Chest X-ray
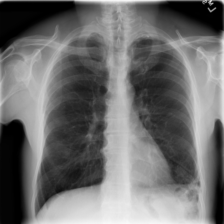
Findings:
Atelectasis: positive
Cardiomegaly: negative
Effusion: negative
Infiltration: negative
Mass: negative
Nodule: negative
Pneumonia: negative
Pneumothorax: negative
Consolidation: negative
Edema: negative
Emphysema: negative
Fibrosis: negative
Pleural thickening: negative
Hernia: negative